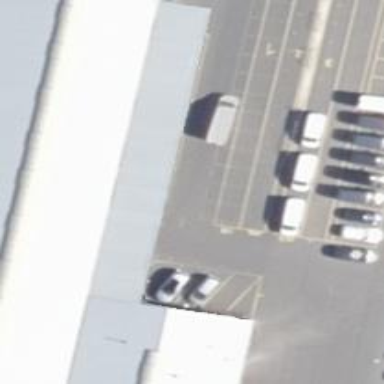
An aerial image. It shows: Parking aisle designated as service road.